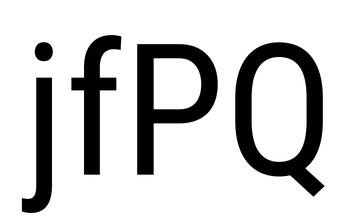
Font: Roboto_Condensed_Regular